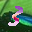
Label: 3